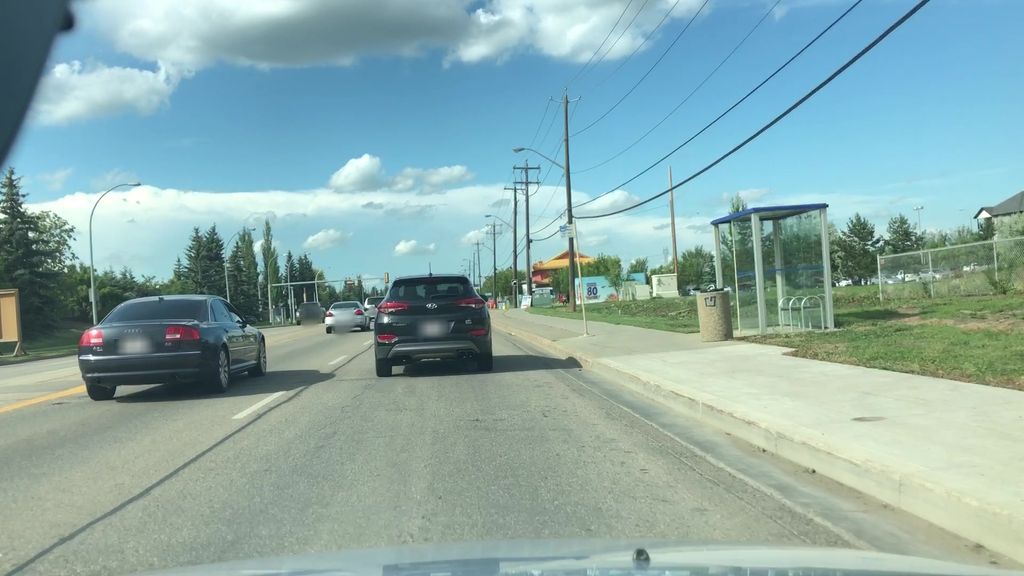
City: edmonton